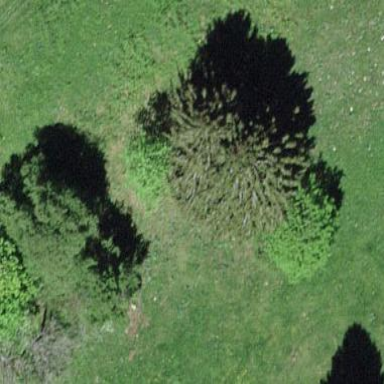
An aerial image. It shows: Evergreen forest with needle-leaved trees.